Aerial crown-view tile of a tropical tree (Barro Colorado Island, Panama), acquired 20250915:
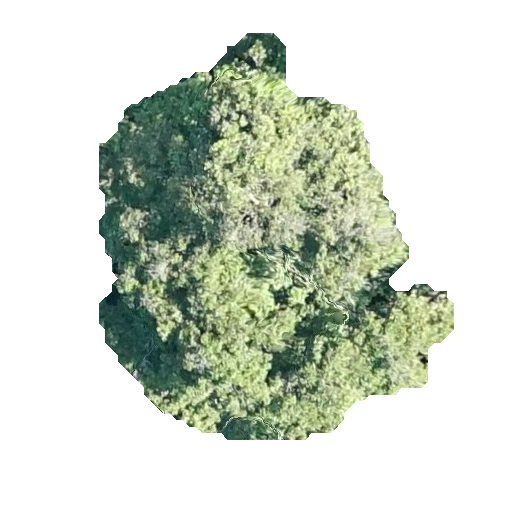
Species: Prioria copaifera
GBIF accepted scientific name: Prioria copaifera
Crown area: 140.419 m²